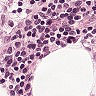
Metastatic tissue present: no